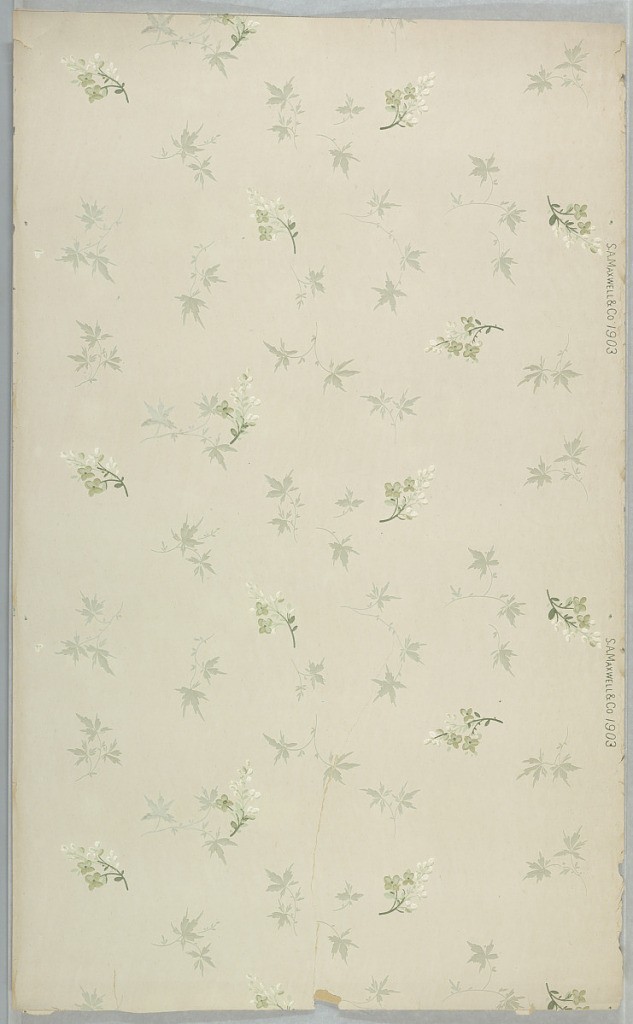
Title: Ceiling paper
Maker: Maxwell & Co., S.A., Chicago, Illinois, USA
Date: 1905–1915
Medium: Machine-printed paper
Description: Seemingly random placement of floral sprigs interspersed with foliate sprigs which appear like Japanese maple leaves. Non-directional design. Printed in green, brown, and white mica on off-white ground.